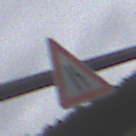
Verkehrszeichen: EinseitigVerengteFahrbahnRechts
Umgebung: Outdoor, Nature
Tageszeit: Midday
Wetter: Overcast
Licht: Natural
Jahreszeit: NotSpecified
Kontrast: LowContrast